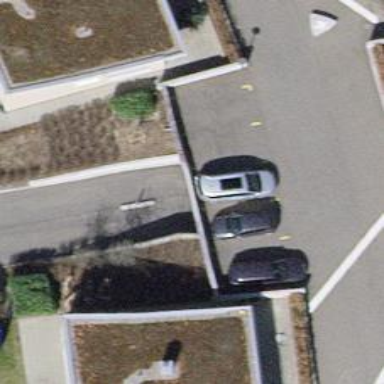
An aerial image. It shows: Parking entrance.